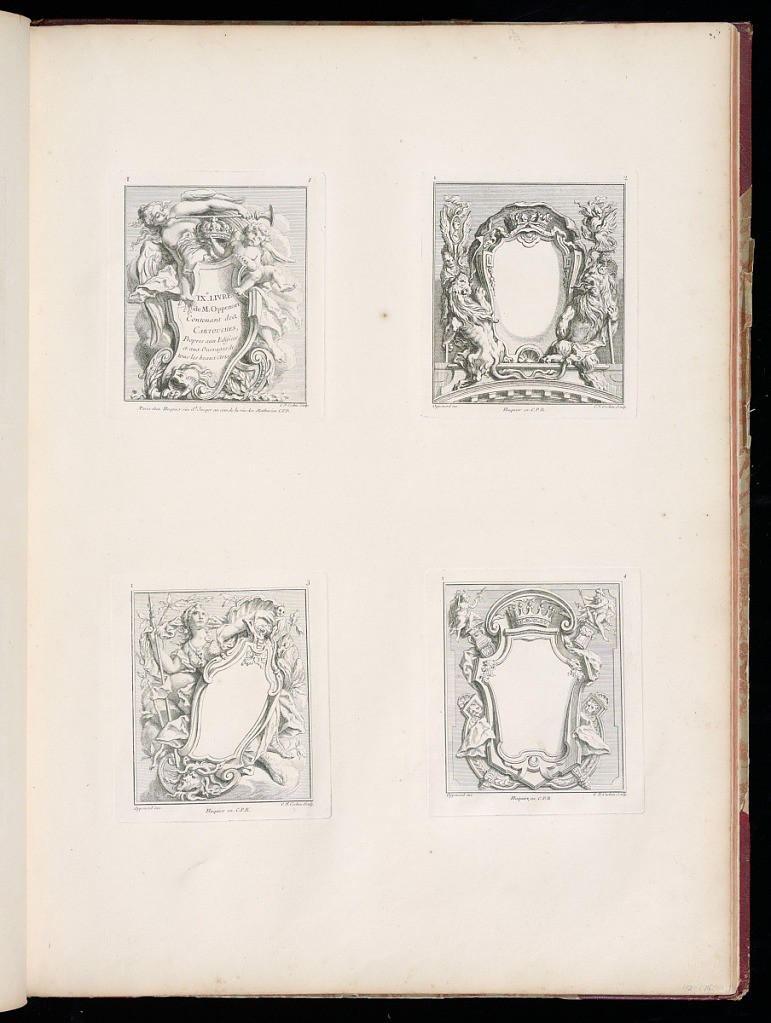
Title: Title Page
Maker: Gilles-Marie Oppenord, French, 1672–1742
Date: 1749-1761
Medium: Etching and engraving on laid paper
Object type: Bound print
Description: Page printed with four plates of cartouche designs. The plate in the upper left also serves as the title page of the series, with the text inscribed in the center of the cartouche with a trumpeting angel and winged putto. All plates are numbered; all plates except for the upper left plate are signed.